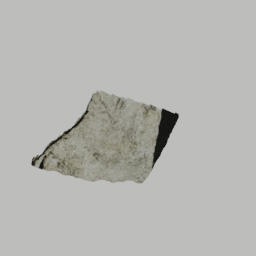
Label: architecture